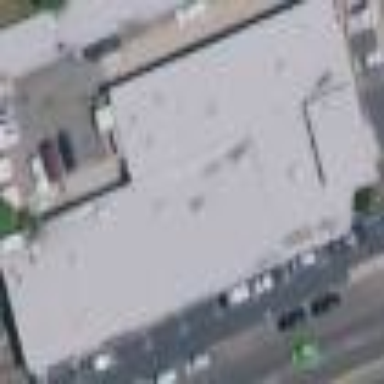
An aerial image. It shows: Commercial building.